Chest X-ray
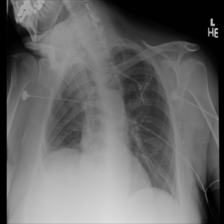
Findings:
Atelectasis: negative
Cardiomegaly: negative
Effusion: positive
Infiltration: negative
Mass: negative
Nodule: negative
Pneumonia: negative
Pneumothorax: negative
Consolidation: negative
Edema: negative
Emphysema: negative
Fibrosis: negative
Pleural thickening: negative
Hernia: negative